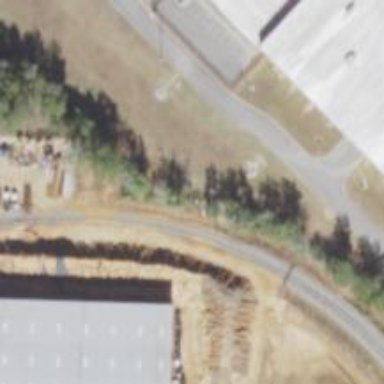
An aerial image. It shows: Rail spur service.